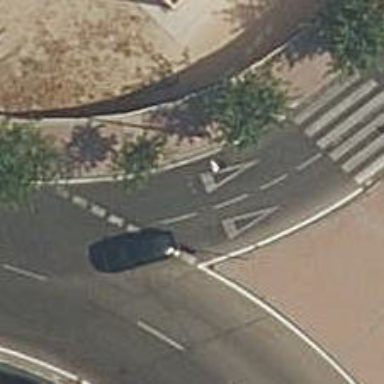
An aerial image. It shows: Road with "give way" sign.